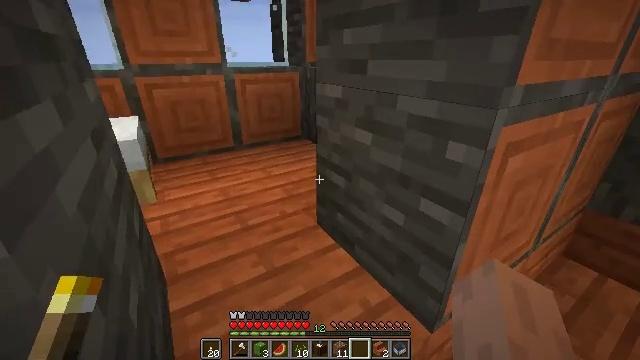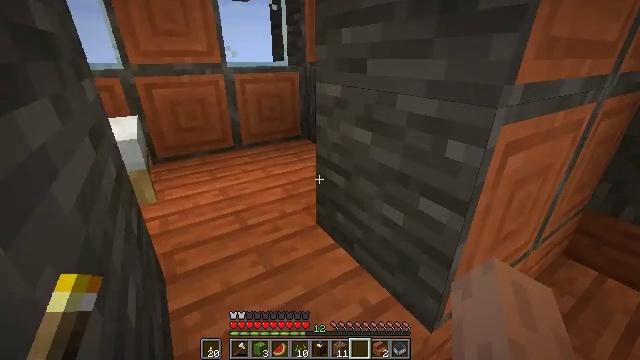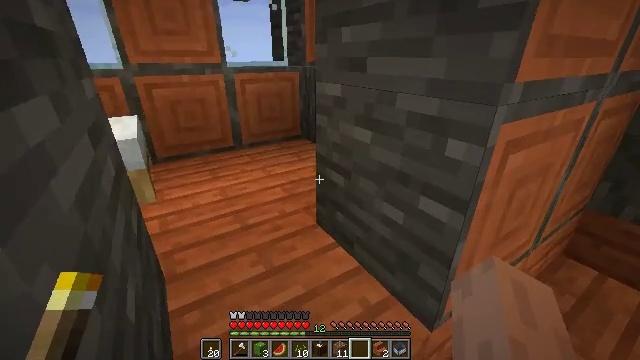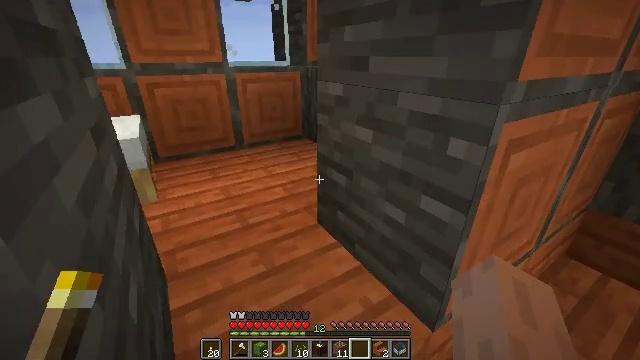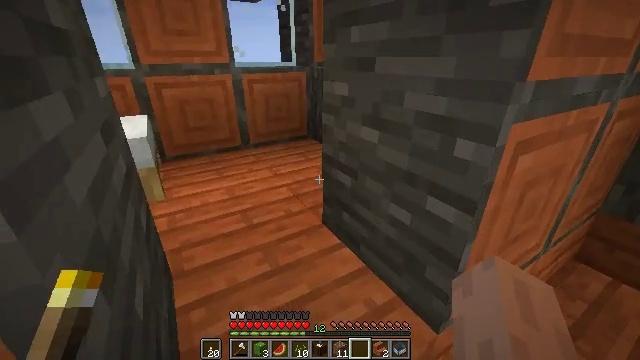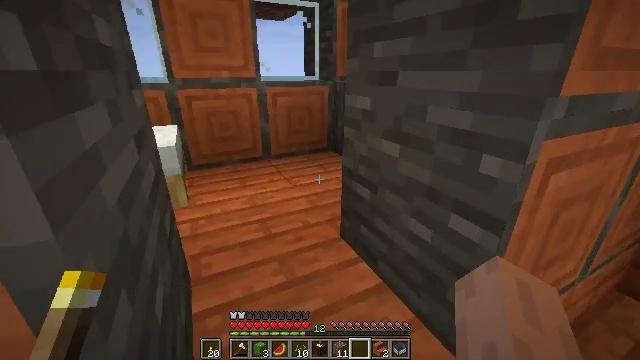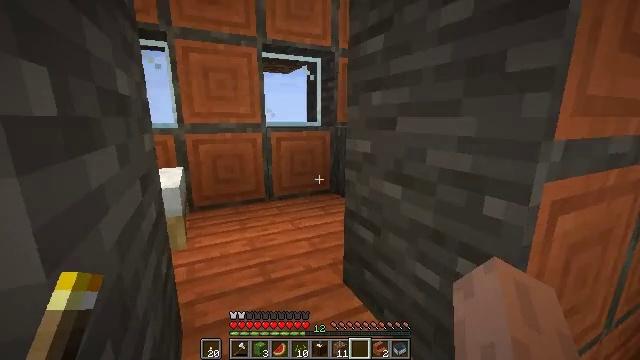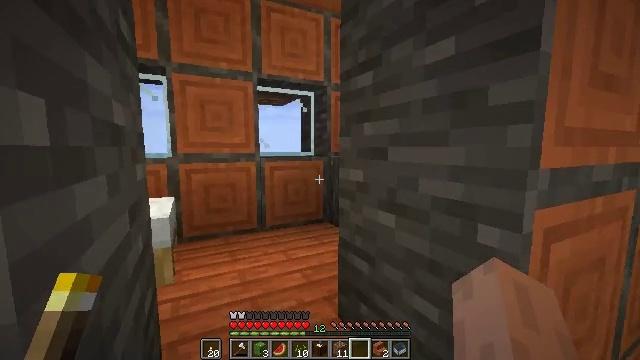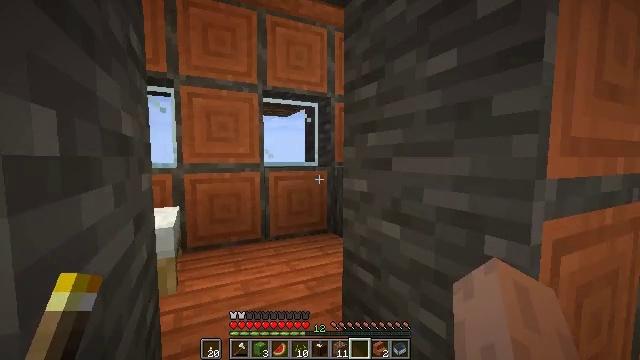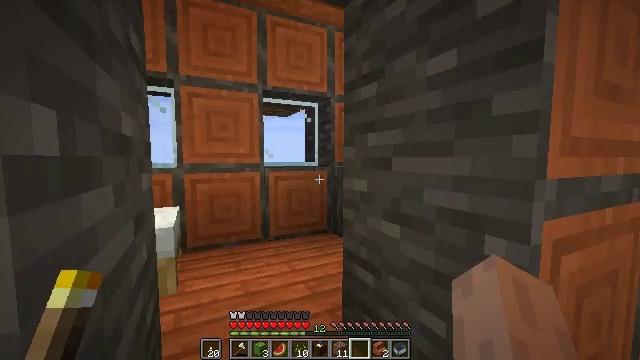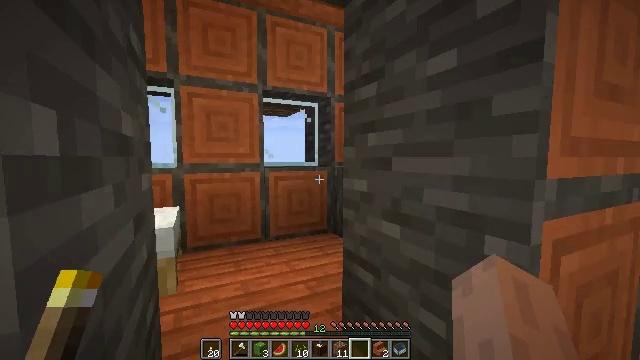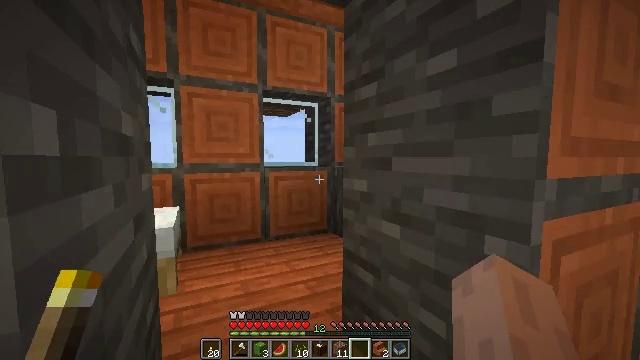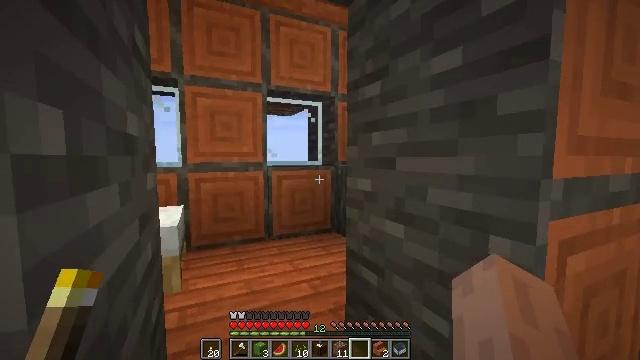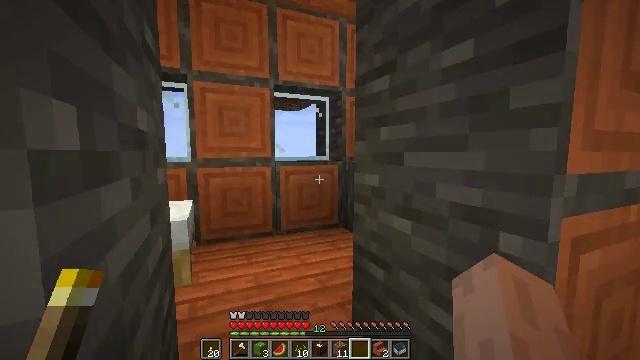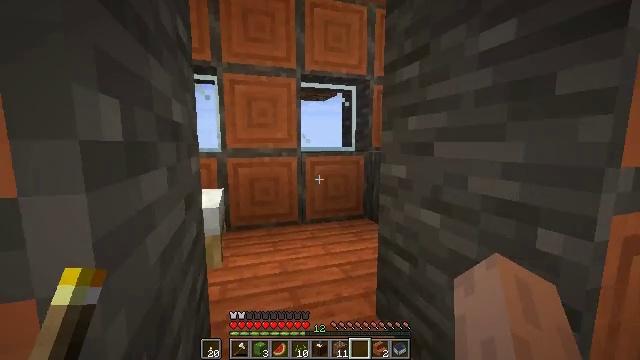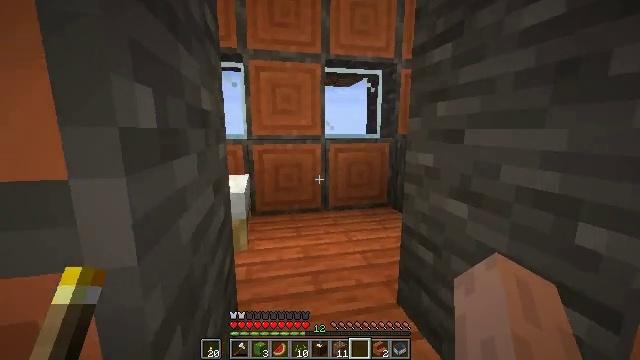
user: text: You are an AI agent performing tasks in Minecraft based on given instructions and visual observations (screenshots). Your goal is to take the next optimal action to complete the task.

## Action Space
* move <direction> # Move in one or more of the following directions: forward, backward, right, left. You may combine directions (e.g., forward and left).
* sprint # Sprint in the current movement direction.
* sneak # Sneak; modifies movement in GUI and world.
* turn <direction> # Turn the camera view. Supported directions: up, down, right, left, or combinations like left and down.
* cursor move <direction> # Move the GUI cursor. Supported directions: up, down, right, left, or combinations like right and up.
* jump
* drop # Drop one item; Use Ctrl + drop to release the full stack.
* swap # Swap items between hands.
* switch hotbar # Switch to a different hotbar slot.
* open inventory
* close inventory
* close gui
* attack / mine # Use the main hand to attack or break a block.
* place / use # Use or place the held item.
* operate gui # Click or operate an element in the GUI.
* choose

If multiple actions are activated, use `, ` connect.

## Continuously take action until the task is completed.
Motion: motion action
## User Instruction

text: Pick up the acacia stairs after mining.
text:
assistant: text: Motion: no_op
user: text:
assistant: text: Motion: no_op
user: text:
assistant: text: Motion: no_op
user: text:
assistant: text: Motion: turn left
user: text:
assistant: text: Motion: turn left and up
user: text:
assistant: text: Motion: turn up
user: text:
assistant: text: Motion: turn right and up
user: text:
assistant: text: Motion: turn up
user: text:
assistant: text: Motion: no_op
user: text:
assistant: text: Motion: no_op
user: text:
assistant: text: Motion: no_op
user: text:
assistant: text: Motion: no_op
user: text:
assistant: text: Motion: turn left and down
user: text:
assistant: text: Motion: turn left and down
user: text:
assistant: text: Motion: turn left and down
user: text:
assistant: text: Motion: move right, turn left and down
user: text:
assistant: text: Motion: move right, turn left and down
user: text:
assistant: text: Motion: turn left and down
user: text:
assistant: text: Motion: turn left and down
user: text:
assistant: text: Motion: turn down
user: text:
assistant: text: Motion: no_op
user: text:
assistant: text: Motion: no_op
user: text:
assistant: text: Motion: turn left
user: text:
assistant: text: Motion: no_op
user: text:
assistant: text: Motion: no_op
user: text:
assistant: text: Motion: no_op
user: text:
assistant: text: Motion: no_op
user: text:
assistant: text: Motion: no_op
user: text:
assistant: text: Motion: no_op
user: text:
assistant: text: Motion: no_op